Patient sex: F
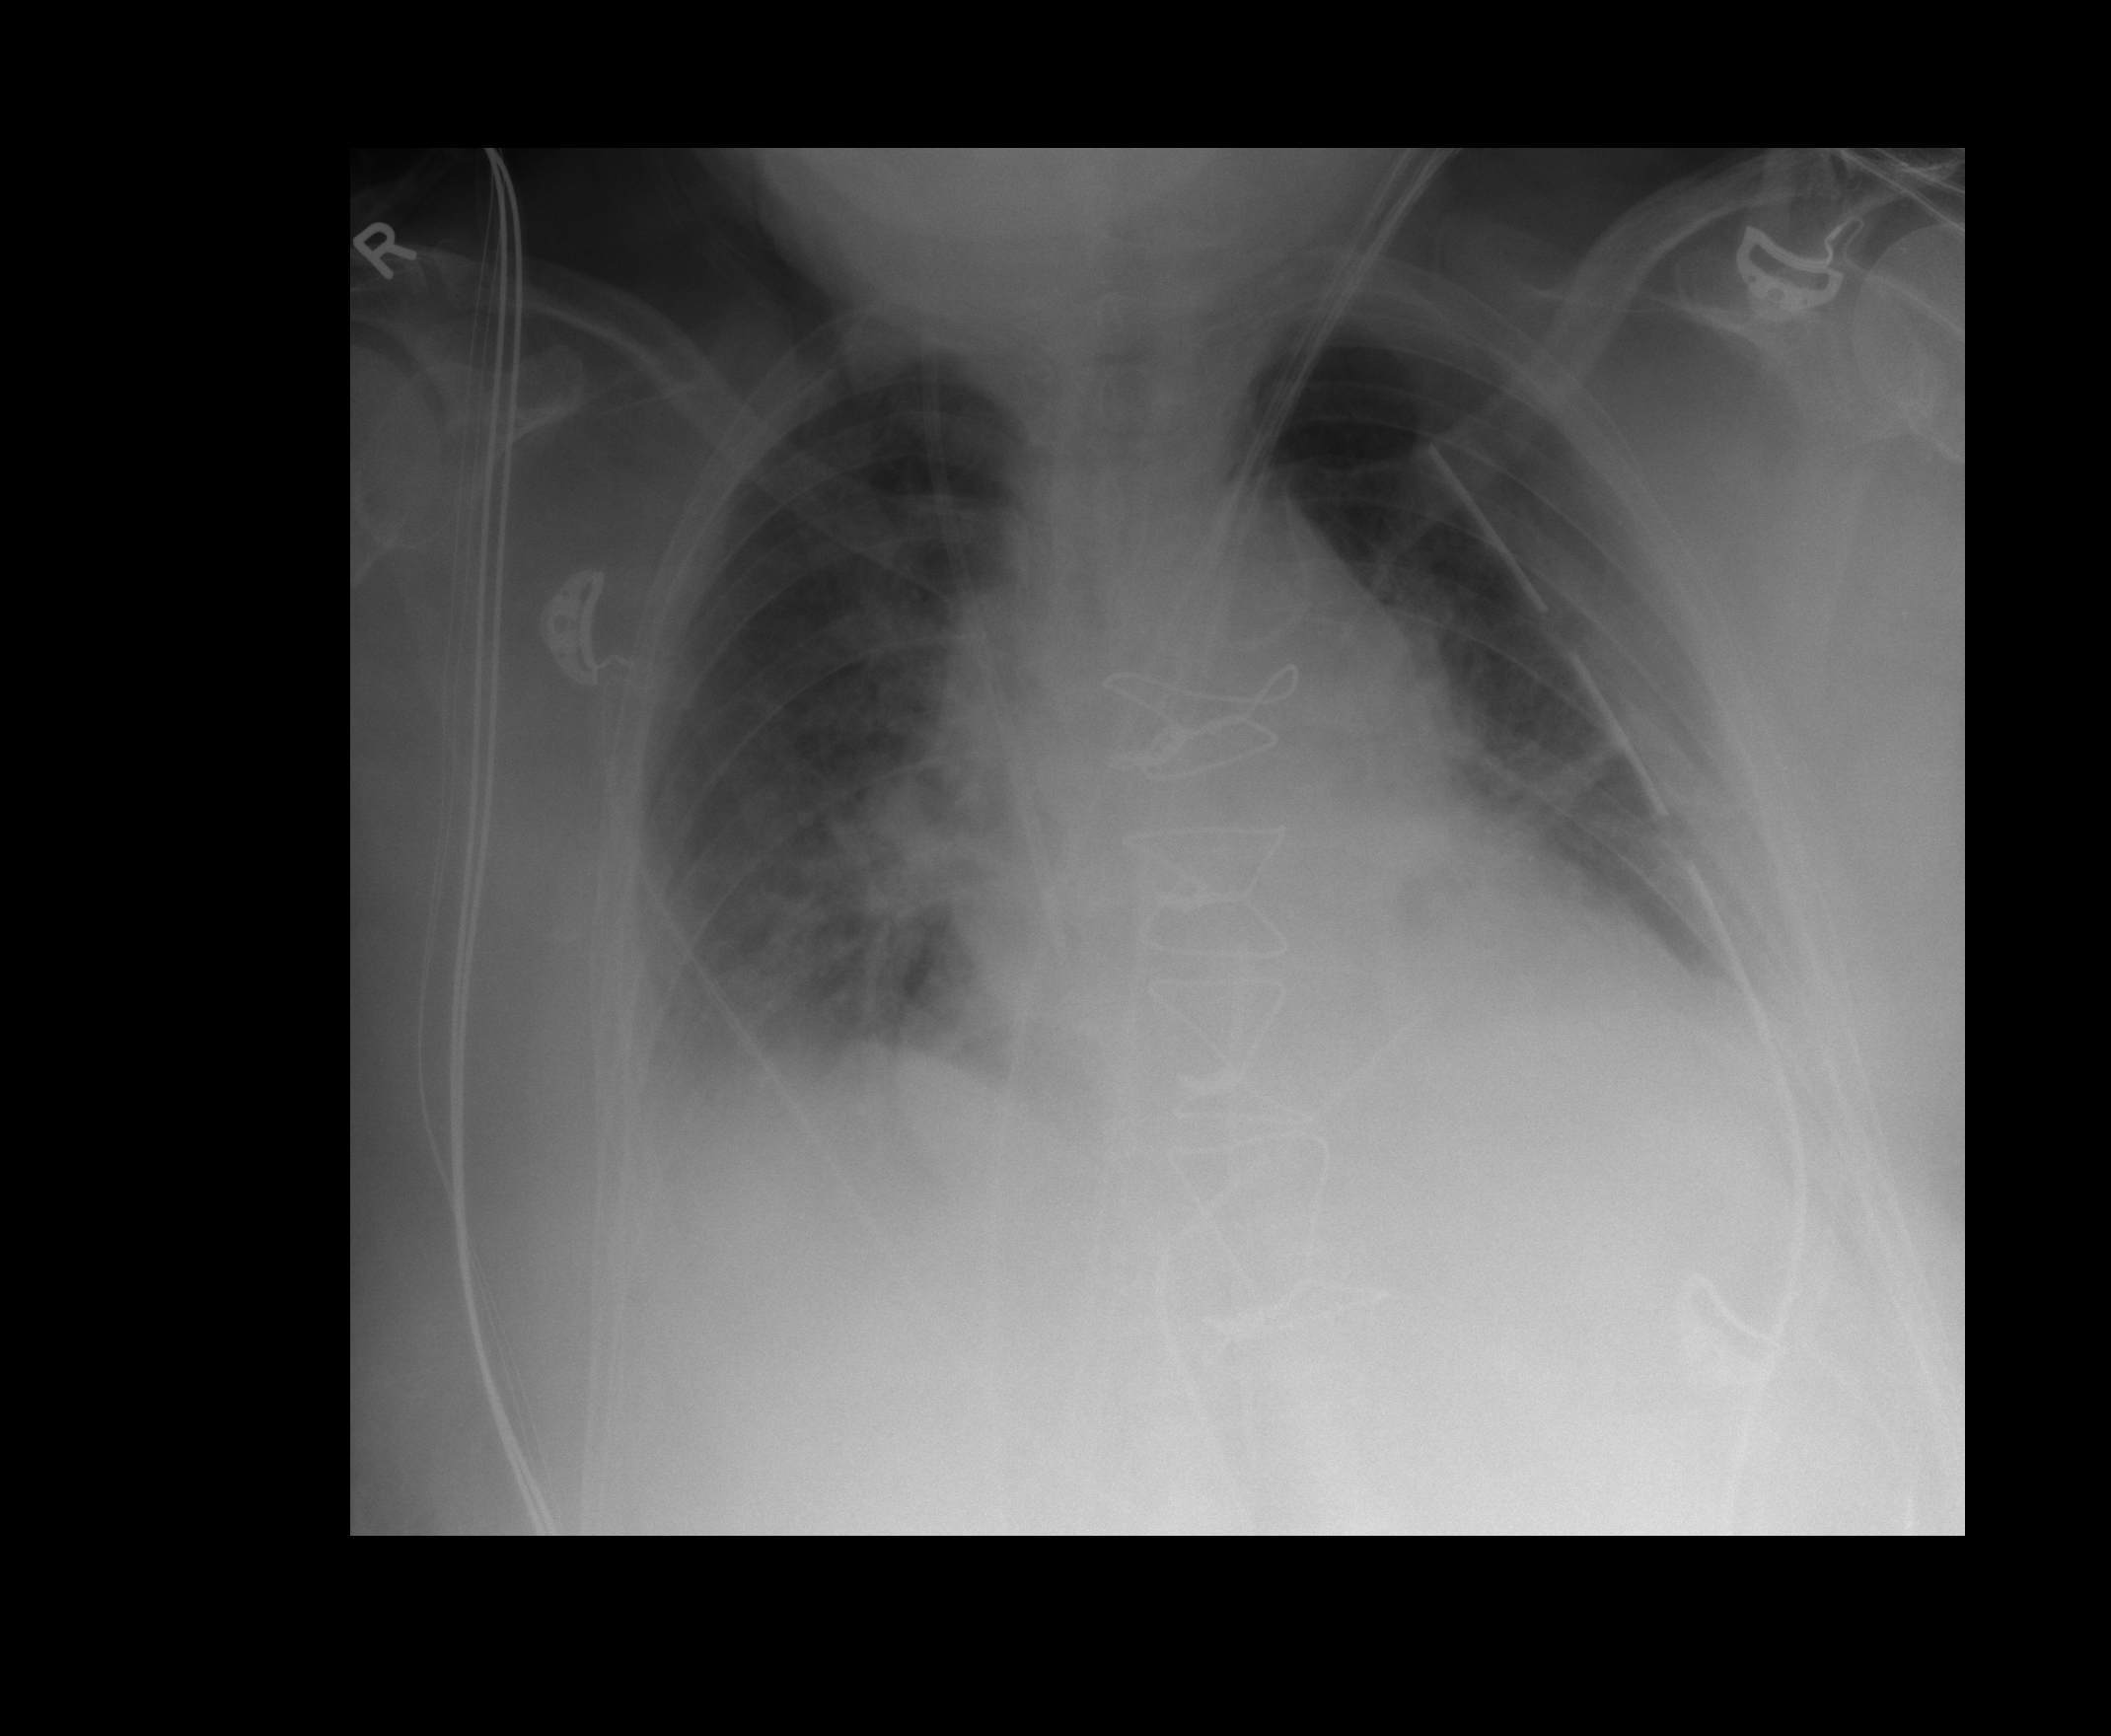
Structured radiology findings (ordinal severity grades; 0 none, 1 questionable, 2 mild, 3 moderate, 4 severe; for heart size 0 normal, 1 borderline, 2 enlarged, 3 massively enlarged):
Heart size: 0
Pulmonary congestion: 2
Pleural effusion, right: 2
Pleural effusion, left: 2
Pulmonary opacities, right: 0
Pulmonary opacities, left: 0
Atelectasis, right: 2
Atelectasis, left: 2